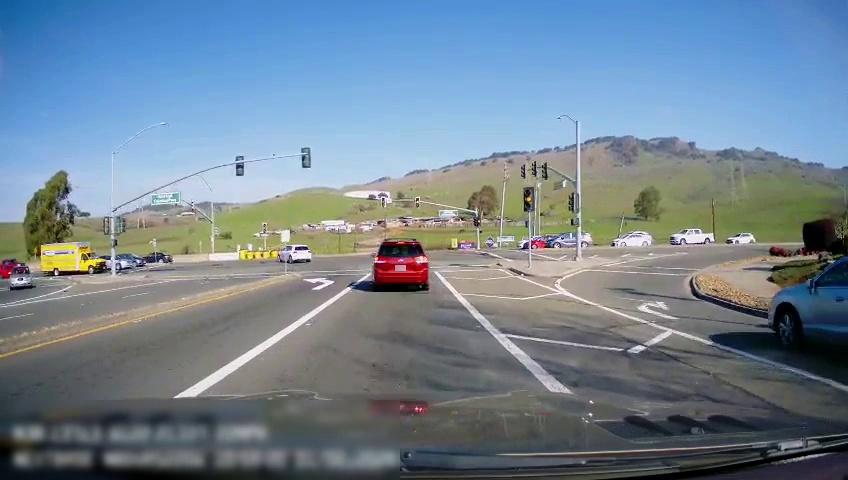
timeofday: Day
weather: Sunny
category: Drivable Space
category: Drivable Space
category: Vehicles | SUV
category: Vehicles | SUV
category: Vehicles | Car
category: Vehicles | Car
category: Vehicles | Van
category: Vehicles | Car
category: Vehicles | Car
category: Vehicles | Car
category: Vehicles | Truck
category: Vehicles | Car
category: Vehicles | Car
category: Vehicles | Truck
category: Vehicles | Car
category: Vehicles | Car
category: Vehicles | Car
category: Vehicles | Van
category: Lanes | Opposite Lane
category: Lanes | Opposite Lane
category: Lanes | Opposite Lane
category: Lanes | Alternate Lane
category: Lanes | Alternate Lane
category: Lanes | Alternate Lane
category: Lanes | Alternate Lane
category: Lanes | Alternate Lane
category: Lanes | Alternate Lane
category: Traffic | Lights
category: Traffic | Signs
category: Traffic | Lights
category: Traffic | Lights
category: Traffic | Lights
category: Traffic | Lights
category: Traffic | Lights
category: Traffic | Lights
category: Traffic | Lights
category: Traffic | Lights
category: Traffic | Lights
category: Traffic | Signs
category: Traffic | Signs
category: Traffic | Lights
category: Traffic | Lights
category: Traffic | Signs
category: Traffic | Lights